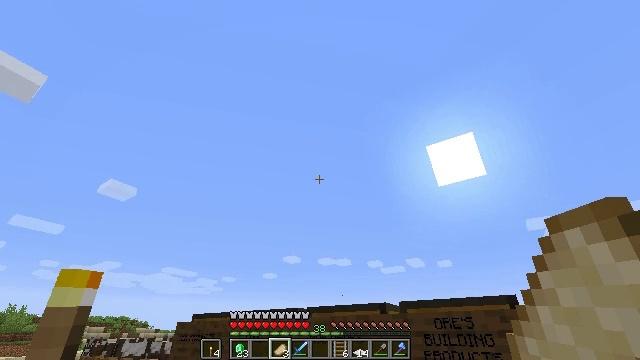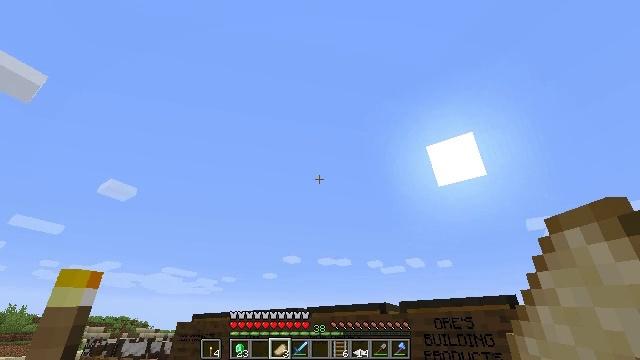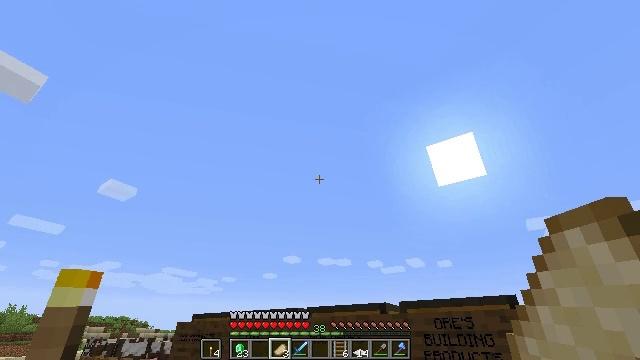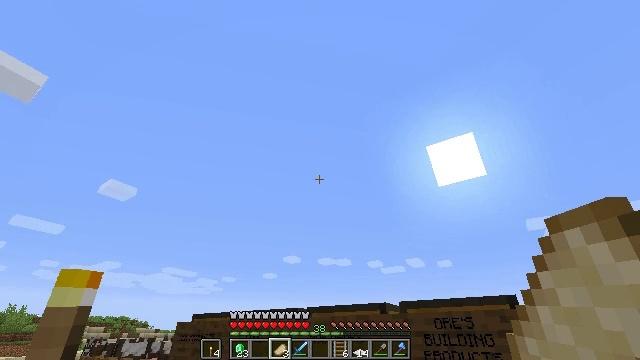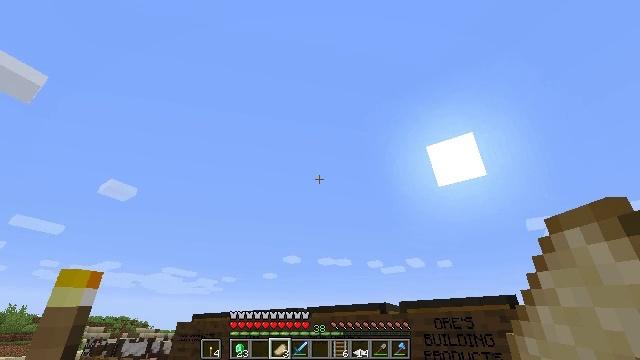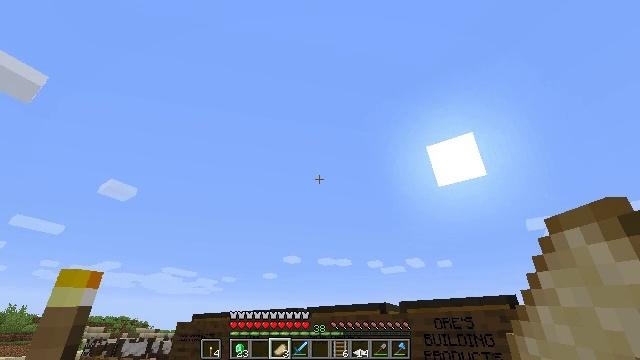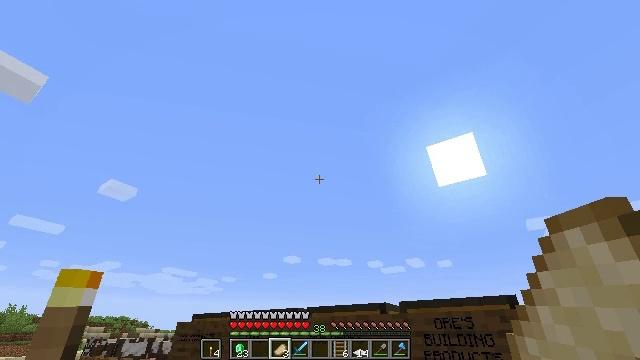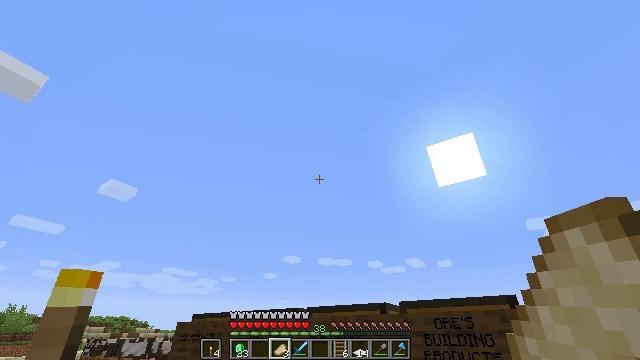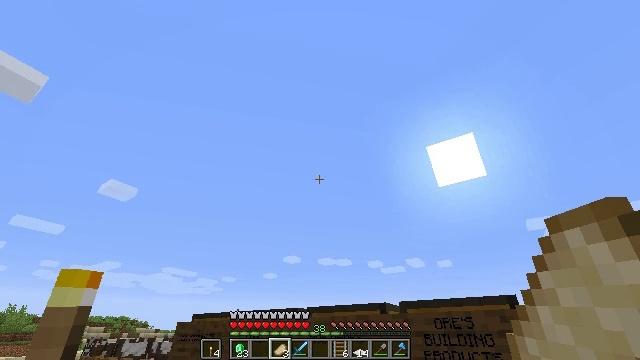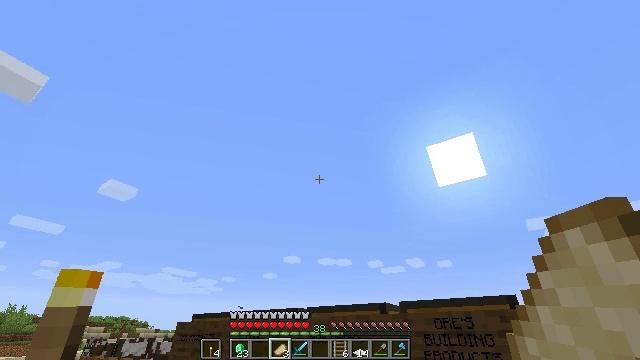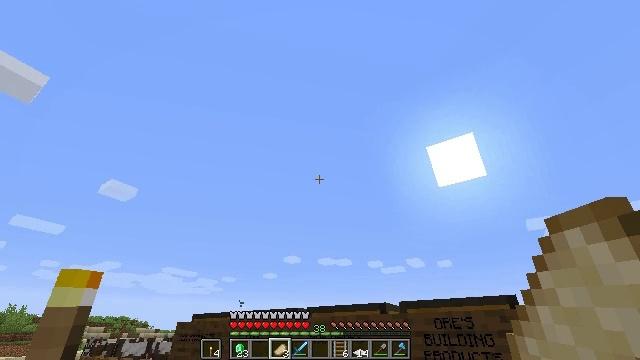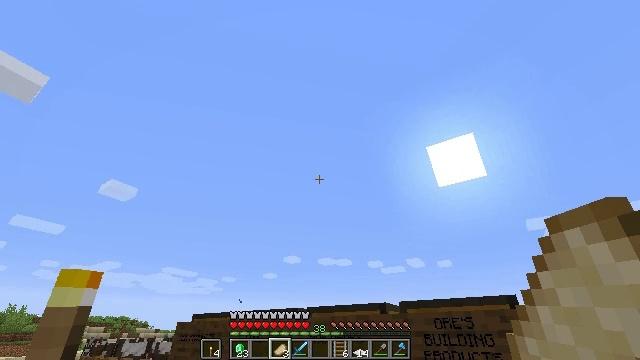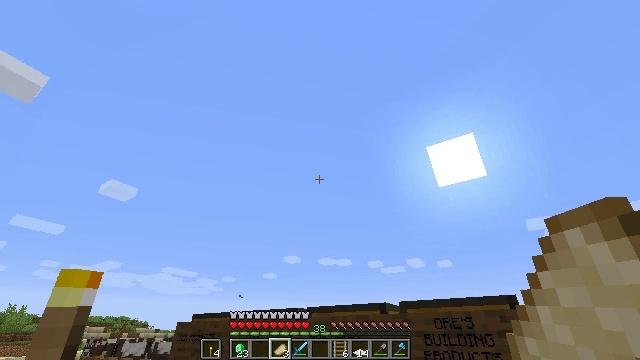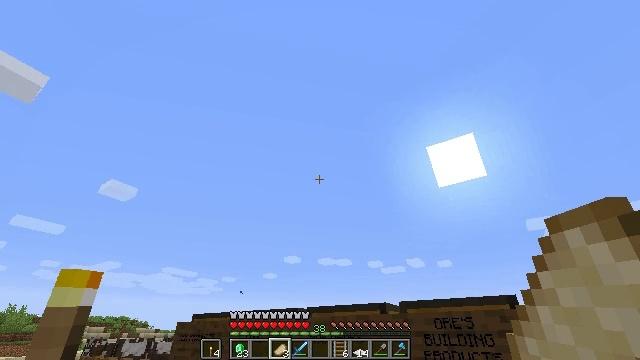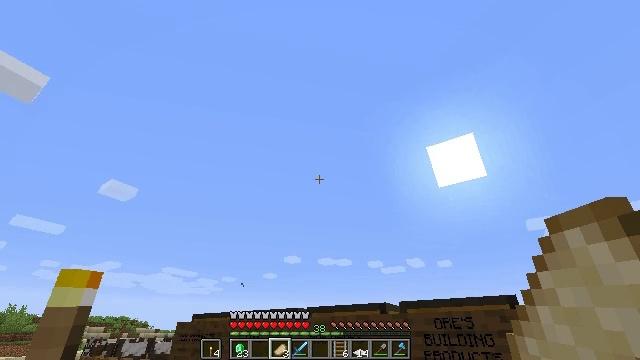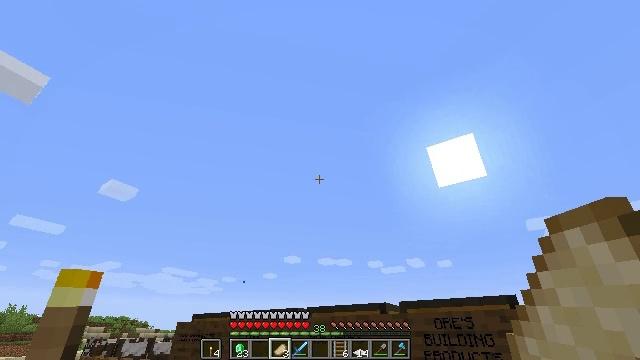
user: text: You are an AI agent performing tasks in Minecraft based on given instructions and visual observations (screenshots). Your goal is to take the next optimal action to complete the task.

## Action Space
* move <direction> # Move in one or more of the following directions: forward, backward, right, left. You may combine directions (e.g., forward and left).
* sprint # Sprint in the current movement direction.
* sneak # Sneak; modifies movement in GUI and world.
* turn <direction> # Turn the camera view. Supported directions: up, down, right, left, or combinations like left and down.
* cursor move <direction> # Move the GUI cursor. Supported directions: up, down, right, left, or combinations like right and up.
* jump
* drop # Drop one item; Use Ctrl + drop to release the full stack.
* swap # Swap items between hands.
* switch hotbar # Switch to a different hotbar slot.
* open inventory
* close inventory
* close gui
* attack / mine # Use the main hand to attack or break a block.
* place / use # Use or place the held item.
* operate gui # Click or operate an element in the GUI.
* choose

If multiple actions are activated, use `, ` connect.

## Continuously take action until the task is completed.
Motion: motion action
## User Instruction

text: Recycle the blast furnace by breaking it.
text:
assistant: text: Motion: use / place
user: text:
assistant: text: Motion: use / place
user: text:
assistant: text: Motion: use / place
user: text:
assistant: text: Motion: use / place
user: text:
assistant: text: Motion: use / place
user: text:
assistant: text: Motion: use / place
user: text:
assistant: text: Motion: use / place
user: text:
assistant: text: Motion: use / place
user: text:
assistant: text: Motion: use / place
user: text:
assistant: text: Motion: use / place
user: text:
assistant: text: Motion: use / place
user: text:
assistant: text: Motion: use / place
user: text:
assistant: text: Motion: use / place
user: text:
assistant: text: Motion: use / place
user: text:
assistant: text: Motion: use / place
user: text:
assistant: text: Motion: use / place
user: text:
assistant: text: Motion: use / place
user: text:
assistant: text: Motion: use / place
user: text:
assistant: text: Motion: use / place
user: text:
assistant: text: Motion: use / place
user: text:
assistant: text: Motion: use / place
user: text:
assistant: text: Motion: use / place
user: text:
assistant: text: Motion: use / place
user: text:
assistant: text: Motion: use / place
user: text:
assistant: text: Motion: use / place
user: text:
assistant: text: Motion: use / place
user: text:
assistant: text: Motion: use / place
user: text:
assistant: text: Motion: use / place
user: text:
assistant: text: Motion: use / place
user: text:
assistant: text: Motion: use / place